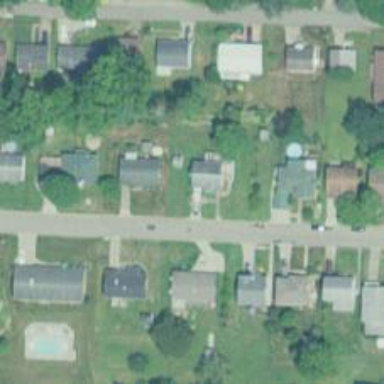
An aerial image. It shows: Neighborhood.